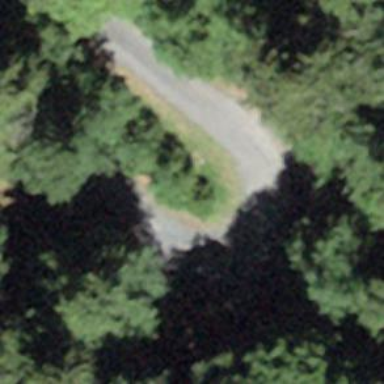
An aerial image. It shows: Unclassified road.